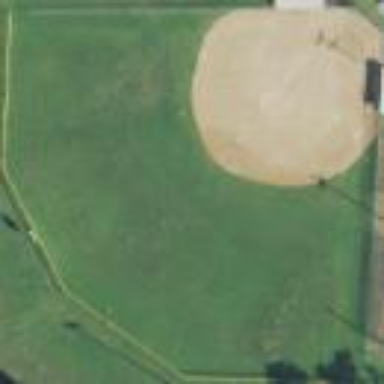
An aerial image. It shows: Softball pitch for leisure sports.